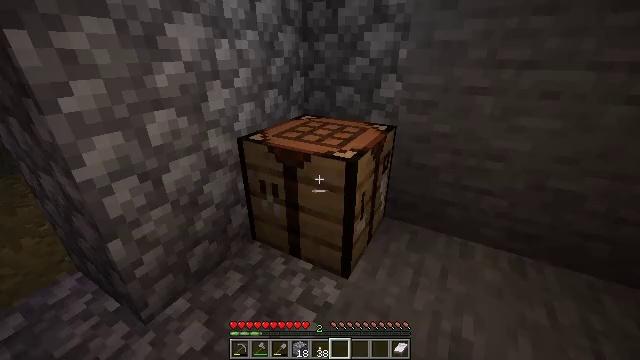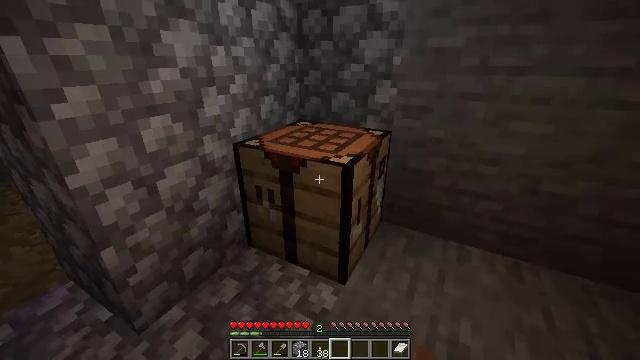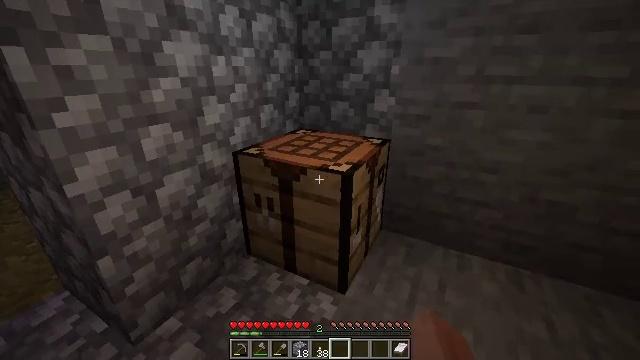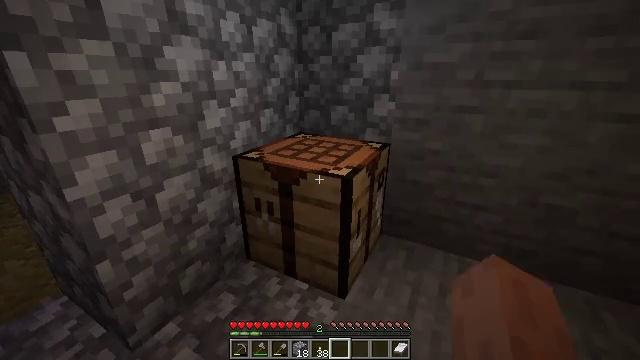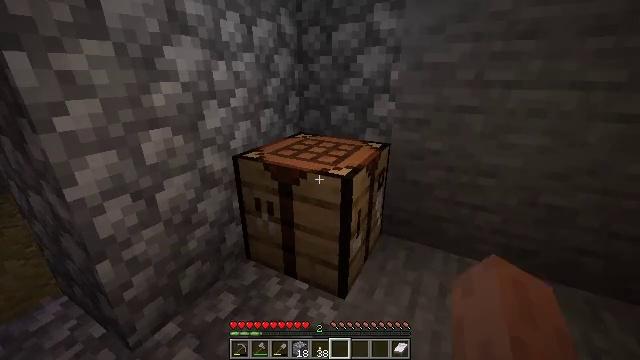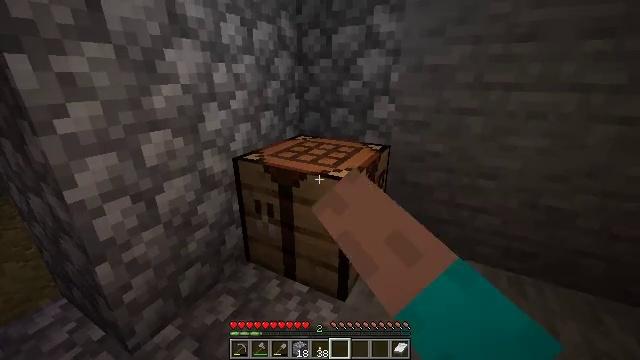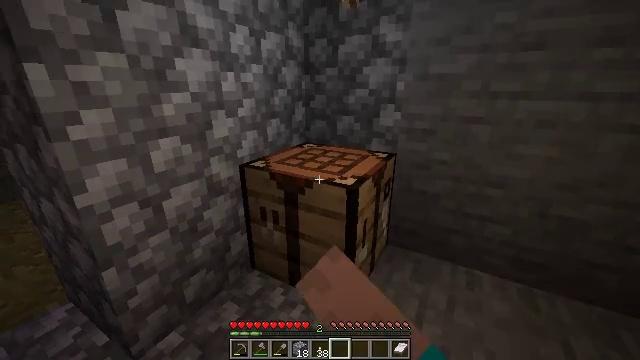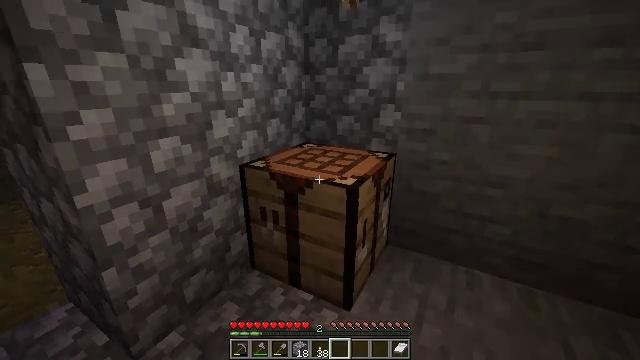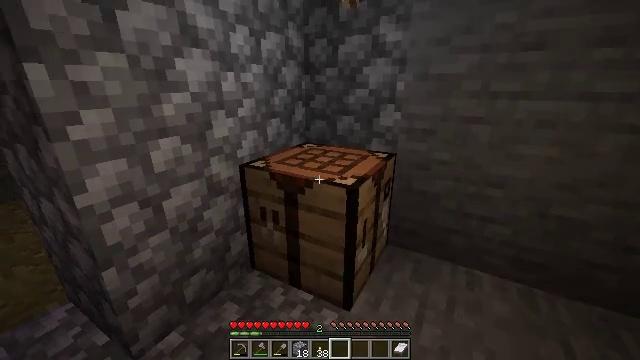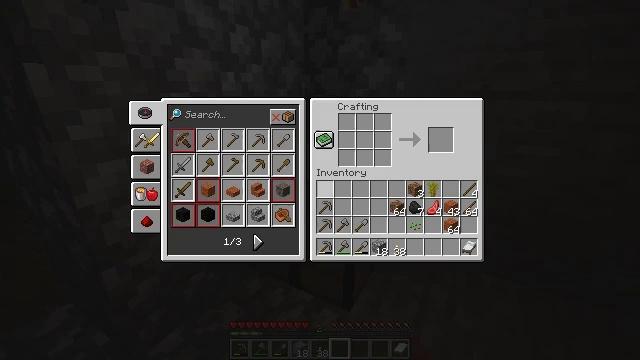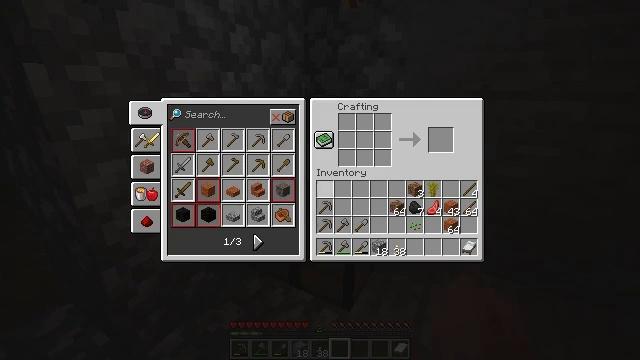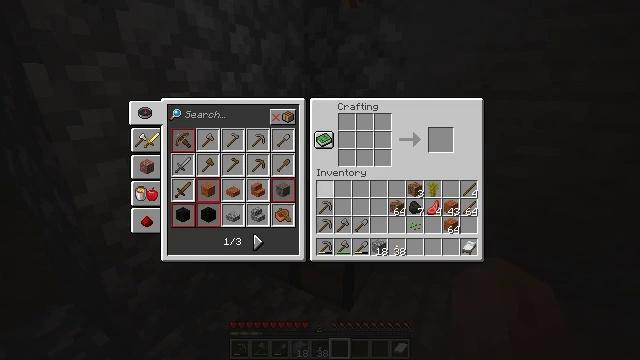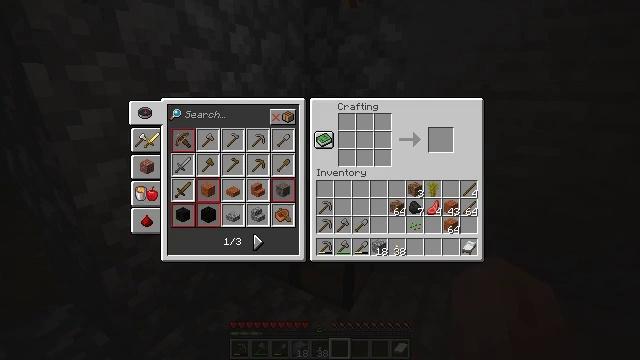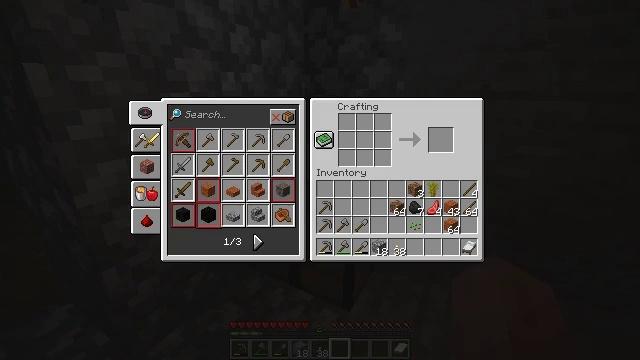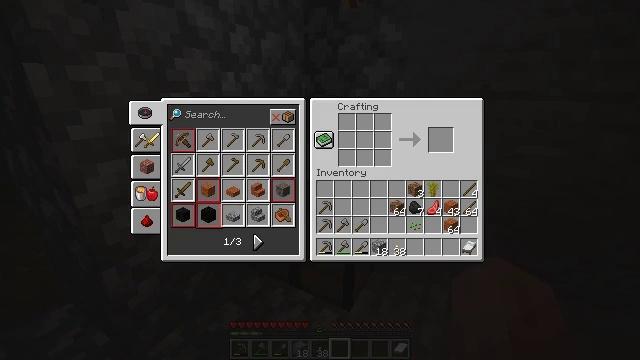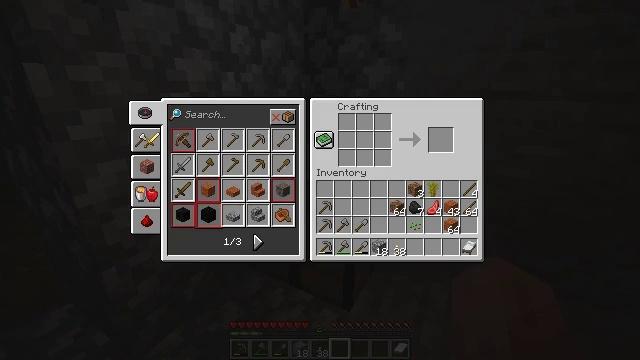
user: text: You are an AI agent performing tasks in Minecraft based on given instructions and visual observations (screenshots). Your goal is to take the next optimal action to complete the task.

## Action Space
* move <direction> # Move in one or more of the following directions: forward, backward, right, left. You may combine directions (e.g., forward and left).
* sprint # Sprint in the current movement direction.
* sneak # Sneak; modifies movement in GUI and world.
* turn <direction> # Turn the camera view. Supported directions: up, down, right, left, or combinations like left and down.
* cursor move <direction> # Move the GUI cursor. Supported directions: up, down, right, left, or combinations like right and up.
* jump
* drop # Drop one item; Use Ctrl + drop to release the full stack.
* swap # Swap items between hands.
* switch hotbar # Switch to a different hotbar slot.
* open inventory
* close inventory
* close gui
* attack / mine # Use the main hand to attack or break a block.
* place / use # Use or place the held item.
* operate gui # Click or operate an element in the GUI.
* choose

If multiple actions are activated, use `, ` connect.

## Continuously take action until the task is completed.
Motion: motion action
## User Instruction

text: Craft an acacia door.
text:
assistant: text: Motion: turn up
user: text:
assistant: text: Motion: turn up
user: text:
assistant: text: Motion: no_op
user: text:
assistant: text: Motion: use / place
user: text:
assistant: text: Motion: use / place
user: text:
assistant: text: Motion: turn left and up
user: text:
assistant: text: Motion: no_op
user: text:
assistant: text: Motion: no_op
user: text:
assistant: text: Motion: open gui
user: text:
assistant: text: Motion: no_op
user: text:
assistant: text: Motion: no_op
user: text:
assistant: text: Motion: no_op
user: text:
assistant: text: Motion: no_op
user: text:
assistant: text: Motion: no_op
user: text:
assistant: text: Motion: no_op
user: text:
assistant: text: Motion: cursor move left
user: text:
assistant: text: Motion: cursor move left
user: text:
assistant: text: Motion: cursor move left
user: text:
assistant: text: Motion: cursor move left and down
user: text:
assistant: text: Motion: cursor move left
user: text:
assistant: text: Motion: cursor move left
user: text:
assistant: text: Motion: no_op
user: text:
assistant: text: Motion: no_op
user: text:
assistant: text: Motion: no_op
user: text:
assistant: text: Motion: cursor move down
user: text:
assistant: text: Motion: cursor move down
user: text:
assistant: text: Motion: no_op
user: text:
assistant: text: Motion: no_op
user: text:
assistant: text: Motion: operate gui
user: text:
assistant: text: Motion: operate gui